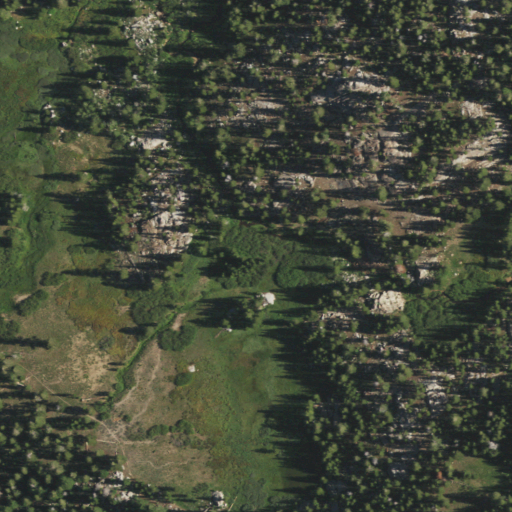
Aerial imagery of valley in California named Dixon Canyon containing evergreen forest, herbaceous wetlands, shrub, and woody wetlands